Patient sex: M
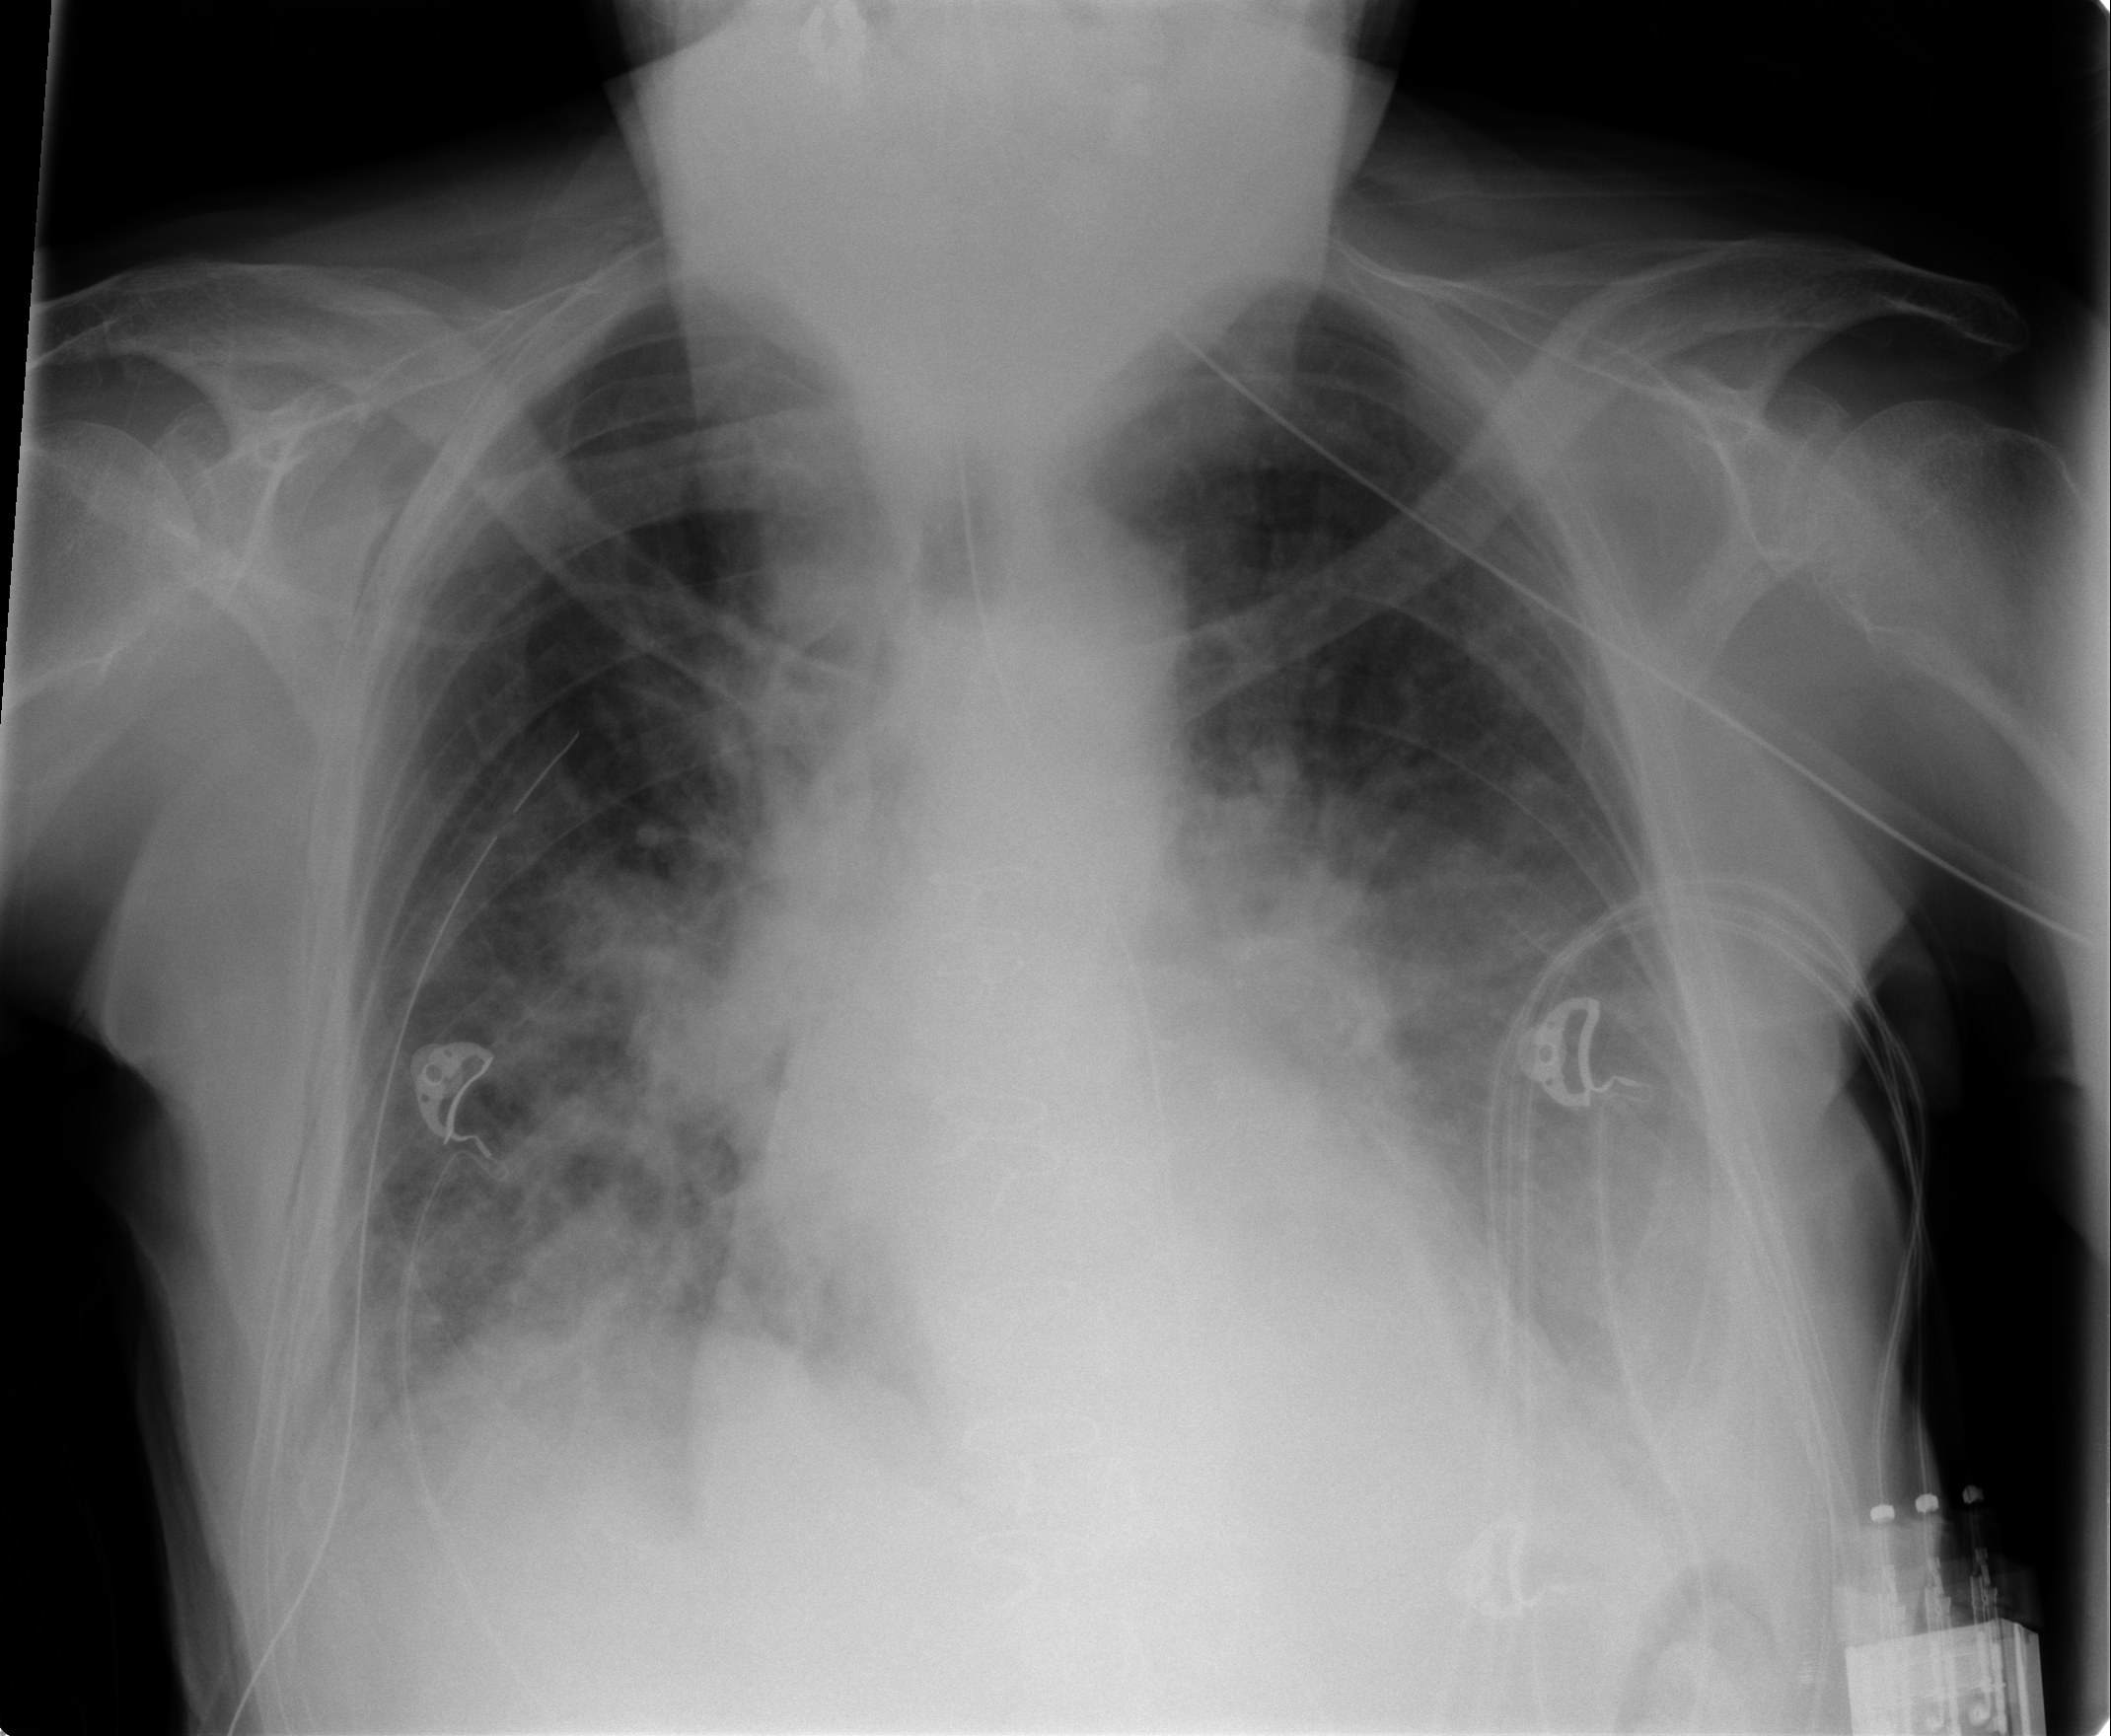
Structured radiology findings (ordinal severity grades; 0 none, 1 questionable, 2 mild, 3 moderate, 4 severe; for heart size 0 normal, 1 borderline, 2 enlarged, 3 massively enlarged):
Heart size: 0
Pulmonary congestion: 2
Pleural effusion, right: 0
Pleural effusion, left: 2
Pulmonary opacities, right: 2
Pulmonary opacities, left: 0
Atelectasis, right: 2
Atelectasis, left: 2